Interaction volume radius: 5 \u00c5
Interaction volume height: 30 \u00c5
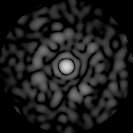
Disorder parameter: 0.8262